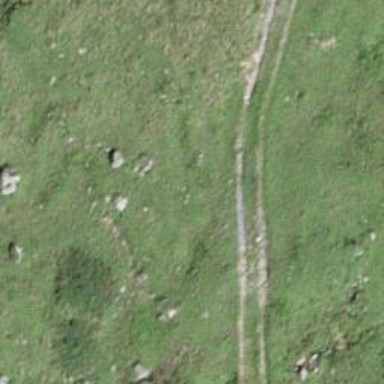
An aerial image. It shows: Track with fine gravel surface. The track type is grade3.